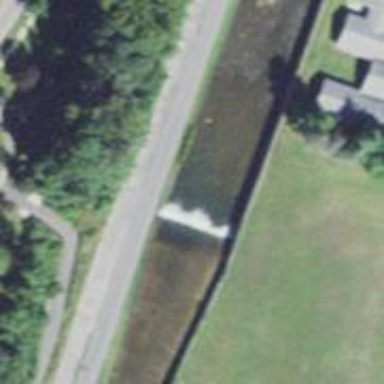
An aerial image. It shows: Weir in waterway.